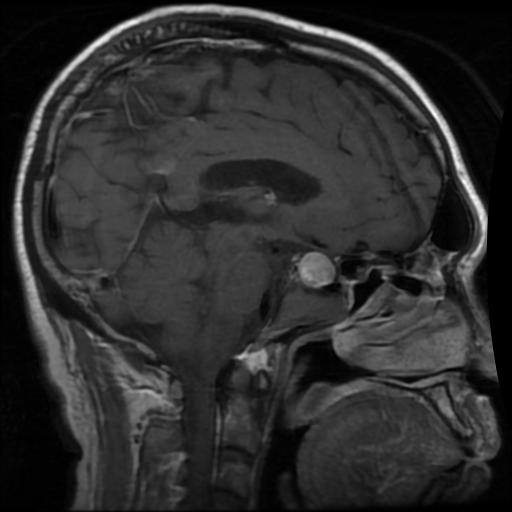
Label: pituitary